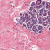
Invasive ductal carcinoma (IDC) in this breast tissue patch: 0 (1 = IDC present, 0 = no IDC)